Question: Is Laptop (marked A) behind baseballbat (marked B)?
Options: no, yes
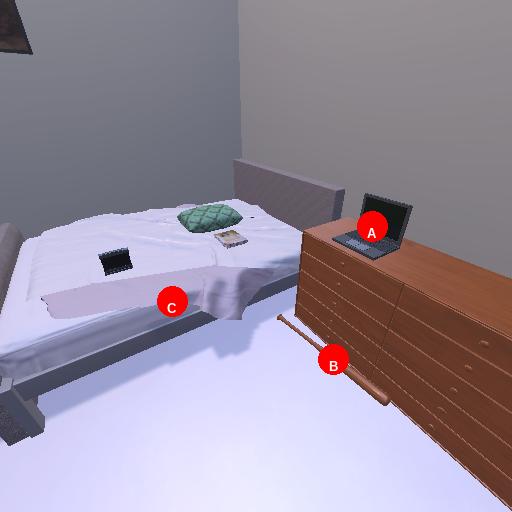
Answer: no